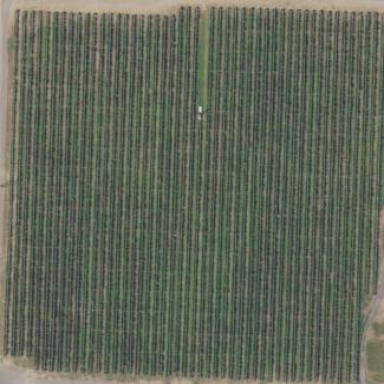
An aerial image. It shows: Orchard.